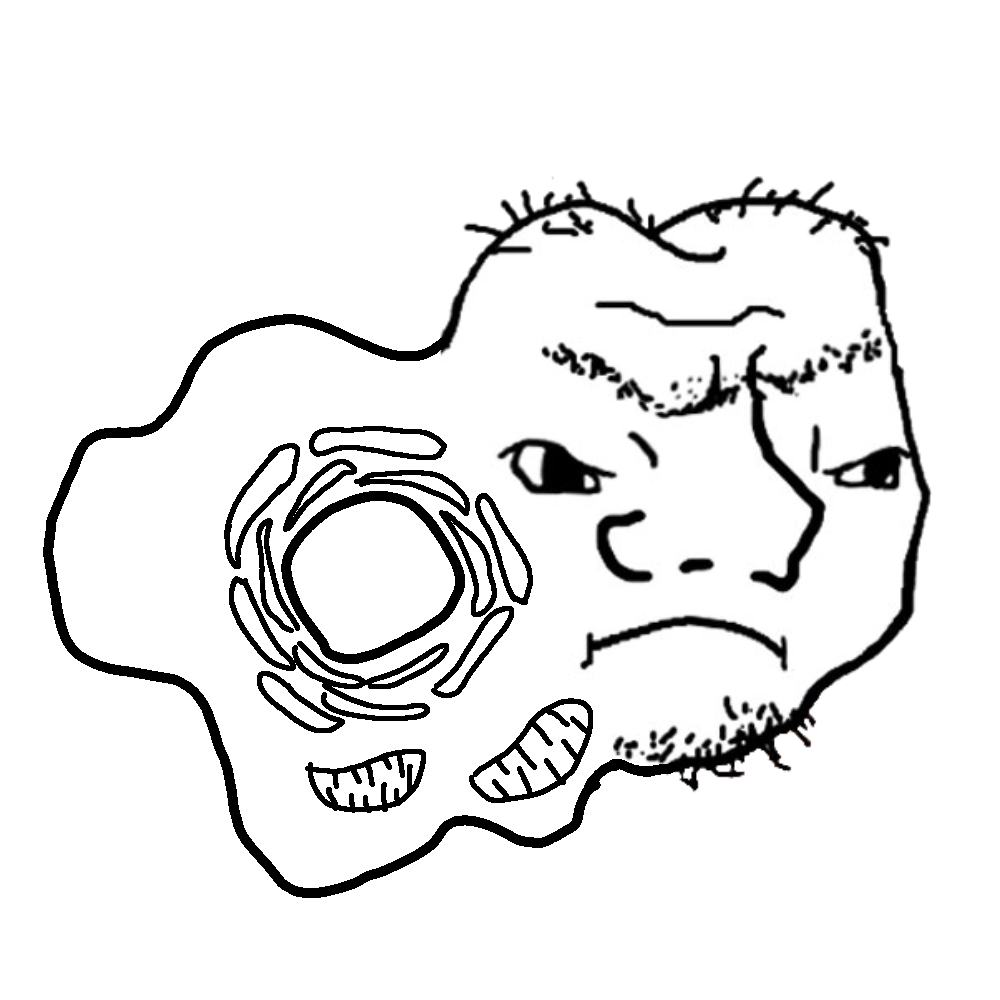
Label: 5_Grug